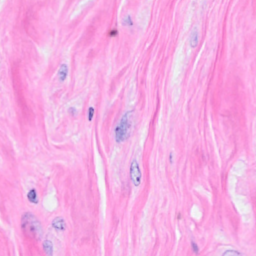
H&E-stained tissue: Breast